Бильярд — собирательное название нескольких настольных игр с различными правилами, в которых игрок использует деревянный стержень — кий для передвижения шаров по поверхности стола. Опытный игрок в бильярд знает, насколько важны для правильной игры физические характеристики шаров и кия и как во время игры можно использовать законы физики в свою пользу. В этой задаче мы исследуем некоторые сюжеты, связанные с физикой бильярдных шаров. Во всех пунктах мы считаем бильярдный шар однородным телом радиуса $R$ с моментом инерции $I=\frac{2}{5} mR^2$ относительно любой оси, проходящей через центр.
Часть A. Sweet spot (1.5 балла) После удара кием о шар в общем случае шар может потерять часть своей начальной скорости, пока устанавливается движение, за счет трения при проскальзывании. Однако, хорошим игрокам в бильярд известна точка (« sweet spot »), при ударе в которую шар не будет терять скорости при движении. Будем считать, что удар по шару сосредоточен в некоторой точке на высоте $h$ от стола; кий при этом ориентирован под углом $\alpha$ к поверхности стола ($-\pi/2\le\alpha\le\pi/2$, см. рис.). Считайте, что сила удара такова, что при любых $\alpha$ шар не отрывается от стола. Трением о поверхность в этом пункте можно пренебречь.
Определите, при каком соотношении между $h$ и $\alpha$ после удара шар будет двигаться без проскальзывания.
Часть B. Столкновение бильярдных шаров на столе (4.5 балла) В этой части задачи рассматривается столкновение двух бильярдных шаров. Трением между шарами при столкновении можно пренебречь, а удар — абсолютно упругий. Для начала также пренебрежем и трением о стол. Пусть бильярдный шар (« биток ») налетает на такой же покоящийся со скоростью $\vec{v}$; относительный прицельный параметр (величина, отмеченная на рис.) равен $\frac{b}{R}<2$.
Нарисуйте (качественно) график зависимости $\alpha(h/R)$ с указанием точек, соответствующих $\alpha=0$ и $h=R$.
Найдите скорости шаров после разлёта (модули и направления).
Какой угол образуют скорости шаров после разлёта в такой модели? Простое предсказание, полученное в предыдущем пункте и часто используемое игроками в бильярд как эмпирическое правило, значительно меняется при учёте трения о поверхность стола. Особенно заметно влияние его на движение « битка ».
Рассмотрим вспомогательную задачу: шар на горизонтальном столе в начальный момент имеет поступательную скорость $\vec{v}=\begin{pmatrix} v_x \\ v_y \end{pmatrix}$ и угловую скорость $\vec\omega=\begin{pmatrix} \omega_x \\ \omega_y \end{pmatrix}$ (вектора $\vec v$ и $\vec\omega$ лежат в плоскости стола). Имеется трение о поверхность, которое прекращается, как только исчезает проскальзывание. Какова будет установившаяся скорость шара (модуль и направление)?
Вернемся к столкновению двух шаров; пусть до удара « биток » двигался без проскальзывания. Под какими углами к начальной скорости теперь направлены установившиеся скорости шаров?
Определите угол $\varphi$ между установившимися скоростями шаров как функцию прицельного параметра $\frac{b}{R}$.
Часть C. Анализ экспериментальных данных (2 балла) Обратимся к экспериментальным данным, чтобы проверить рассмотренные нами модели. С помощью высокоскоростной съемки была получена зависимость скорости двух сталкивающихся шаров от времени; на графике обозначено $V_c$ — скорость « битка » (cue ball), $V_o$ — скорость изначально неподвижного шара (object ball).
Нарисуйте качественный график зависимости $\varphi(\frac{b}{R})$.
Определите коэффициент трения скольжения. Оцените погрешность полученного значения.
Оцените относительные потери энергии при столкновении шаров.
Часть D. Модуль Юнга материала бильярдного шара (2 балла) Известно, что сила $F$, действующая между двумя телами сферической формы, прижатыми друг к другу, зависит от деформации (расстояния, на которое сближаются центры шаров) $h$ как (формула Герца) $$F=k\,E\,R^{\frac{1}{2}}h^{\frac{3}{2}},$$ где $k$ — численный коэффициент, $k\approx 1$, $E$ — модуль Юнга материала, из которого сделаны шары, $R$ — радиус шара.
Определите относительный прицельный параметр $\frac{b}{R}$ для столкновения, используя данные для обоих шаров. Оцените погрешность полученного значения.
Рассмотрим центральный удар ($b=0$) двух одинаковых шаров массы $M$. Первый шар налетает на второй со скоростью $V$. Считая скорость налетающего шара много меньшей скорости звука в материале шара, найдите время столкновения $\tau$ и максимальную деформацию $h_m$. Указание: считайте известным значение интеграла Указание: считайте известным значение интеграла Указание: считайте известным значение интеграла $$\int\limits_0^1\frac{dx}{\sqrt{1-x^{5/2}}}\approx 1.5.$$
Оцените модуль Юнга материала шара, исходя из экспериментальных значений: $\tau=310~мкс, V=7.0~м/с, M=280~г, R=6.8~см$.
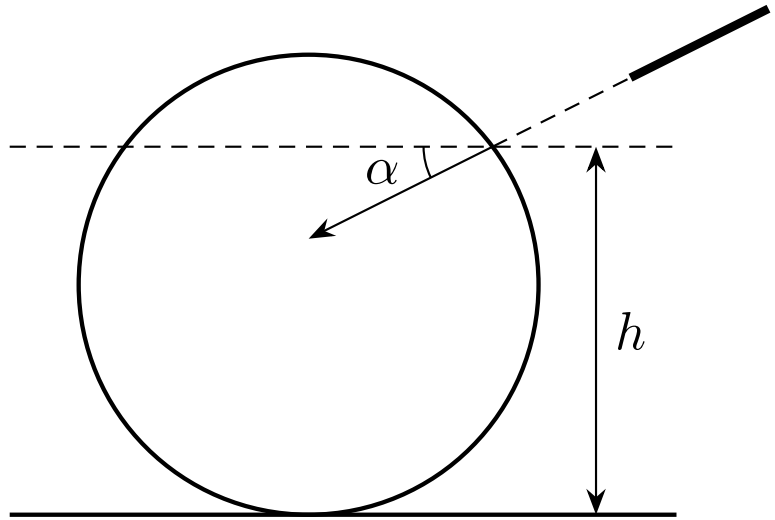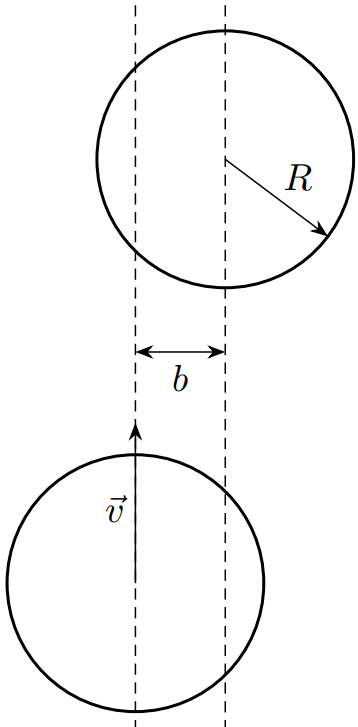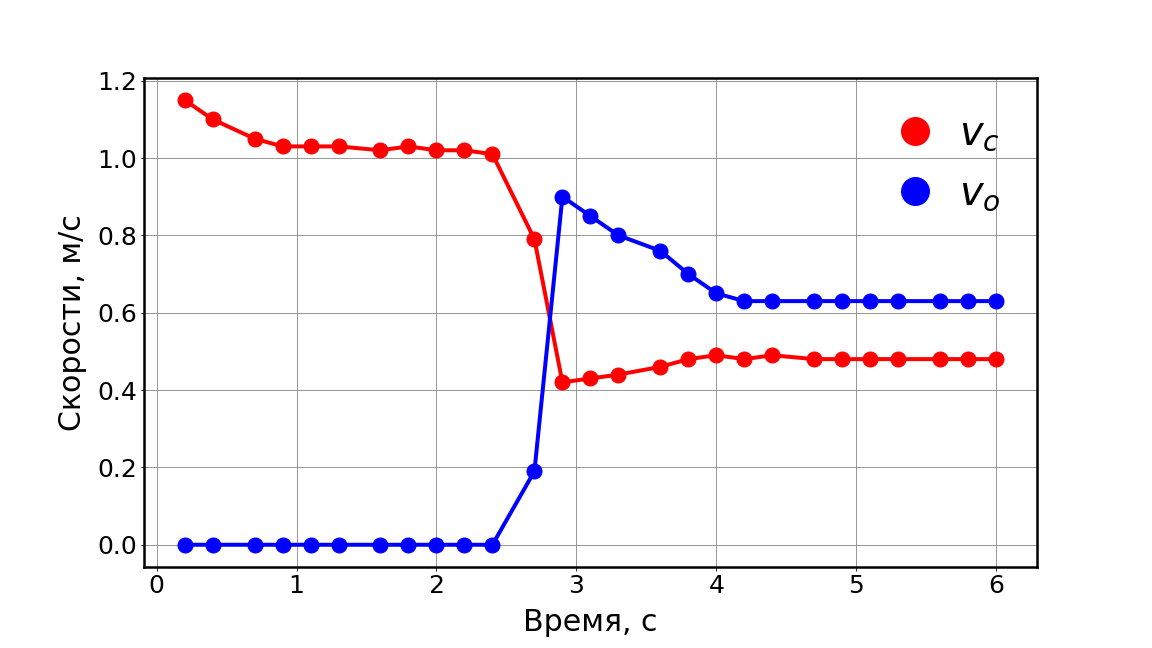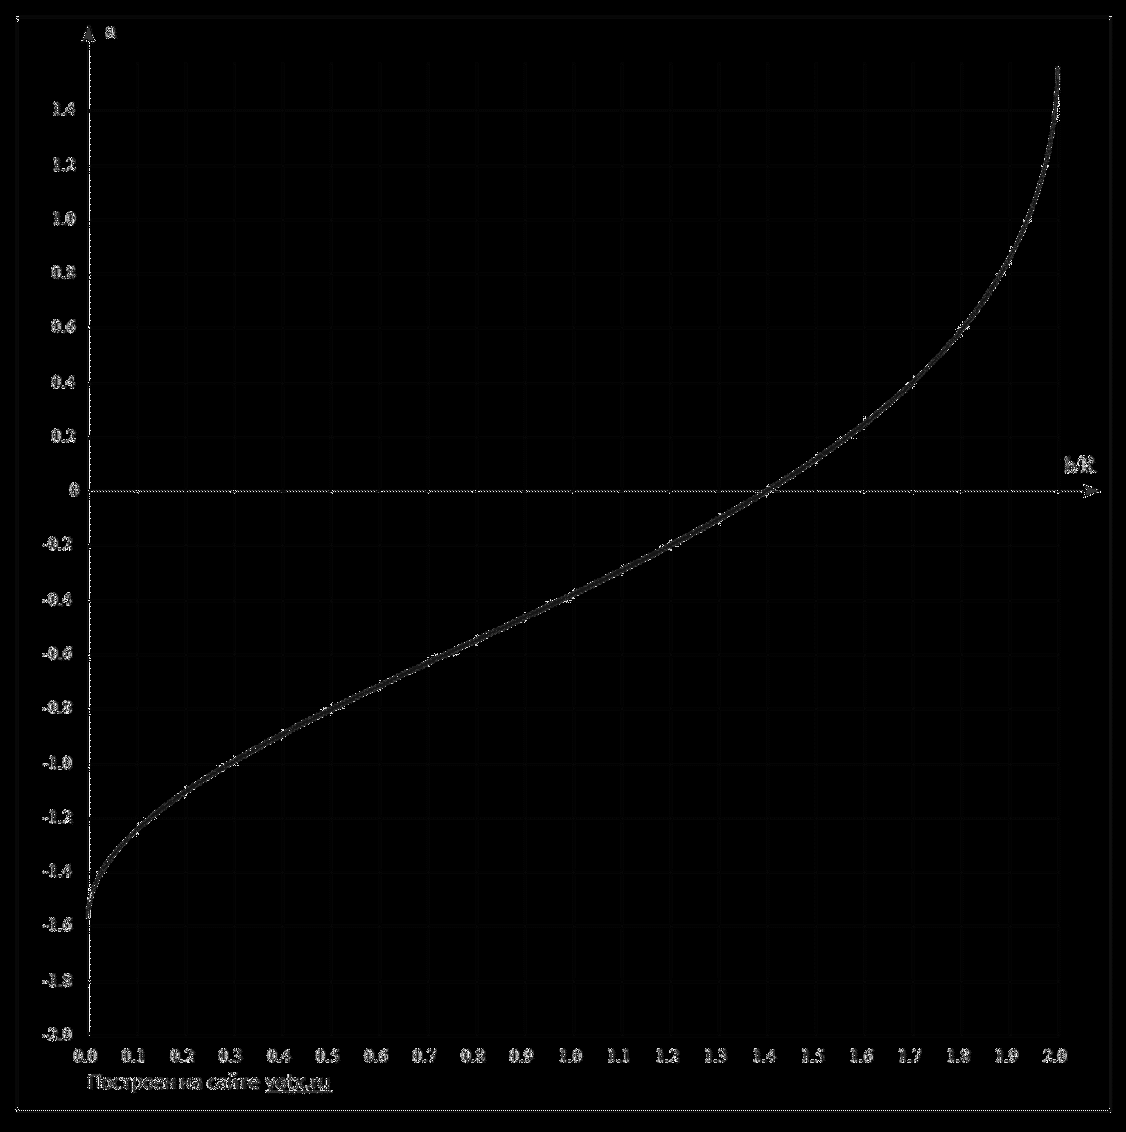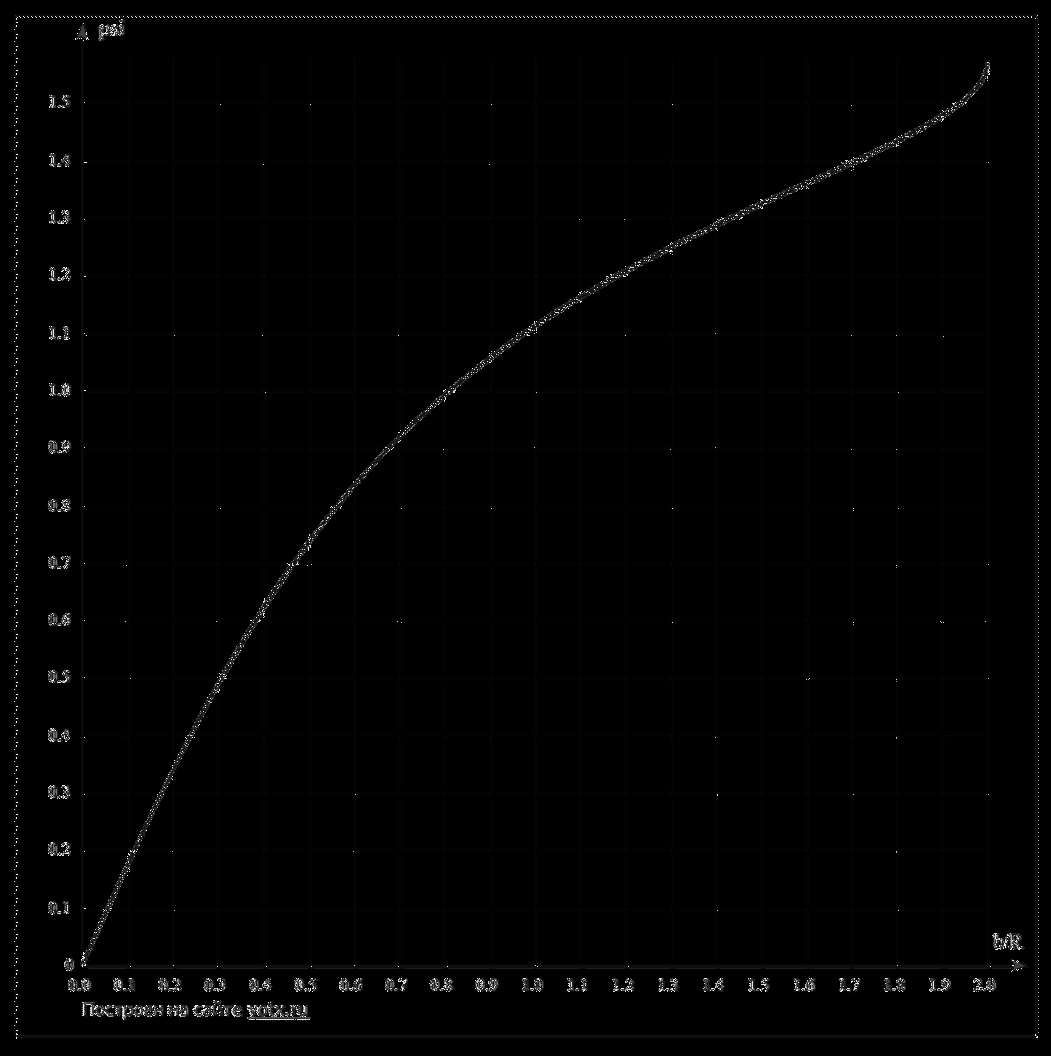
Определите, при каком соотношении между $h$ и $\alpha$ после удара шар будет двигаться без проскальзывания.
Решение: Сообщенный шарику горизонтальный импульс равен $\cos\alpha\int F(t) dt=mv$, где $F$ — сила удара. С другой стороны, сообщённый момент импульса относительно центра масс $$ \frac{2}{5} m R^{2} \omega=\left((h-R) \cos \alpha-\sqrt{R^{2}-(h-R)^{2}} \sin \alpha\right) \int F(t) dt $$ В случае отсутствия проскальзывания $v=\omega R$, так что имеем соотношение $$ \frac{2}{5}=\frac{h-R}{R}-\sqrt{1-\frac{(h-R)^{2}}{R^{2}}} \operatorname{tg} \alpha $$
Ответ: $$ \frac{2}{5}=\frac{h-R}{R}-\sqrt{1-\frac{(h-R)^{2}}{R^{2}}} \operatorname{tg} \alpha $$

Нарисуйте (качественно) график зависимости $\alpha(h/R)$ с указанием точек, соответствующих $\alpha=0$ и $h=R$.
Ответ: $$ \begin{array}{l} \alpha=0\implies h=\frac{7 R}{5} \\ h=R \implies \alpha=-\operatorname{arctg} \frac{2}{5} \end{array} $$

Найдите скорости шаров после разлёта (модули и направления).
Решение: Сила, действующая между шарами, направлена в их точке касания по линии, соединяющей центры в момент касания, то есть под углом $\phi=\arcsin \frac{b}{2 R}$ к направлению движения. Отсюда следует, что сообщенная второму шару скорость также направлена вдоль этой прямой. Тогда ЗСИ вместе с ЗСЭ дают для скоростей шариков: биток: $$\vec{v}_{c}=\left(\begin{array}{c}-v \sin \phi \cos \phi \\ v \sin ^{2} \phi\end{array}\right),$$ второй шар: $$\vec{v}_{o}=\left(\begin{array}{c}v \sin \phi \cos \phi \\ v \cos ^{2} \phi\end{array}\right).$$ Т.е. $\left|\vec{v}_{c}\right|=v \sin \phi,\left|\vec{v}_{o}\right|=v \cos \phi$
Ответ: $$\left|\vec{v}_{c}\right|=v\,\frac{b}{2 R},\left|\vec{v}_{o}\right|=v\sqrt{1-\cfrac{b^2}{4R^2}}$$

Какой угол образуют скорости шаров после разлёта в такой модели?
Решение: Скорость 2 шара направлена под углом $\phi$ к исходному направлению движения, а битка – под углом $\pi/2-\phi$. Итого угол между скоростями шаров равен $\pi/2$.
Ответ: $$\pi/2$$

Рассмотрим вспомогательную задачу: шар на горизонтальном столе в начальный момент имеет поступательную скорость $\vec{v}=\begin{pmatrix} v_x \\ v_y \end{pmatrix}$  и угловую скорость $\vec\omega=\begin{pmatrix} \omega_x \\ \omega_y \end{pmatrix}$ (вектора $\vec v$ и $\vec\omega$ лежат в плоскости стола). Имеется трение о поверхность, которое прекращается, как только исчезает проскальзывание. Какова будет установившаяся скорость шара (модуль и направление)?
Решение: Момент импульса относительно точки касания в начальный момент равен $$ \vec{L}=\vec{L}_{\text {оцм }}+\vec{L}_{\text {цм }}=\frac{2}{5} m R^{2}\left(\begin{array}{c} \omega_{x} \\ \omega_{y} \end{array}\right)+m R\left(\begin{array}{c} -v_{y} \\ v_{x} \end{array}\right) $$ После установления движения он равен $$ \vec{L}=\frac{7}{5} m R\left(\begin{array}{c} -u_{y} \\ u_{x} \end{array}\right) $$ Внешних моментов относительно точки касания не действует и она движется параллельно центру масс, так что момент импульса относительно нее сохраняется. Итого мы находим установившуюся скорость $$ \vec{u}=\left(\begin{array}{l} u_{x} \\ u_{y} \end{array}\right)=\left(\begin{array}{l} \cfrac{5}{7} v_{x}+\cfrac{2}{7} R \omega_{y} \\ \cfrac{5}{7} v_{y}-\cfrac{2}{7} R \omega_{x} \end{array}\right) $$
Ответ: $$ \vec{u}=\left(\begin{array}{l} \cfrac{5}{7} v_{x}+\cfrac{2}{7} R \omega_{y} \\ \cfrac{5}{7} v_{y}-\cfrac{2}{7} R \omega_{x} \end{array}\right) $$

Вернемся к столкновению двух шаров; пусть до удара « биток » двигался без проскальзывания.  Под какими углами к начальной скорости теперь направлены установившиеся скорости шаров?
Решение: Известны скорости шаров сразу после удара: биток: $$ \vec{v}_{c}=\left(\begin{array}{c} -v \sin \phi \cos \phi \\ v \sin ^{2} \phi \end{array}\right), \vec{\omega}_{c}=\left(\begin{array}{c} -v / R \\ 0 \end{array}\right) $$ второй шар: $$ \vec{v}_{o}=\left(\begin{array}{c} v \sin \phi \cos \phi \\ v \cos ^{2} \phi \end{array}\right), \vec{\omega}_{o}=\overrightarrow{0} $$ Тогда установившиеся скорости: биток: $$ \vec{u}_{c}=\left(\begin{array}{l} -\cfrac{5}{7} v \sin \phi \cos \phi \\ \cfrac{5}{7} v \sin ^{2} \phi+\cfrac{2}{7} v \end{array}\right) $$ второй шар: $$ \vec{u}_{o}=\frac{5}{7}\left(\begin{array}{c} v \sin \phi \cos \phi \\ v \cos ^{2} \phi \end{array}\right) $$
Ответ: \begin{array}{l} \operatorname{tg}\phi_c = \cfrac{\sin \phi \cos \phi}{\sin ^{2} \phi+\frac{2}{5}}, \\ \sin\phi_o = \sin\phi, \end{array} где $\sin\phi=b/2R$

Определите угол $\varphi$ между установившимися скоростями шаров как функцию прицельного параметра $\frac{b}{R}$.
Решение: В терминах прицельного параметра $x=b/R$ угол разлета $\varphi$ $$ \varphi=\arcsin \left(\frac{x}{2}\right)+\operatorname{arctg} \left(\frac{\frac{x}{2} \cdot \sqrt{1-\frac{x^{2}}{4}}}{\frac{2}{5}+\frac{x^{2}}{4}}\right) $$
Ответ: $$ \varphi=\arcsin \left(\frac{x}{2}\right)+\operatorname{arctg} \left(\frac{\frac{x}{2} \cdot \sqrt{1-\frac{x^{2}}{4}}}{\frac{2}{5}+\frac{x^{2}}{4}}\right), x=\frac{b}{R} $$

Нарисуйте качественный график зависимости $\varphi(\frac{b}{R})$.

Определите коэффициент трения скольжения. Оцените погрешность полученного значения.
Решение: Коэффициент трения скольжения узнаем по графику зависимости скорости 2 шара от времени (для 1 шара сила трения в общем случае не коллинеарна скорости), приближая участок графика со скольжением прямой. Получаем ускорение 2 шара $a=\mu g\approx(2.1\pm0.2)~м/с^2$; $\mu\approx0.21\pm0.02$
Ответ: $$\mu\approx0.023\pm0.002$$

Оцените относительные потери энергии при столкновении шаров.
Решение: Сразу после столкновения имеем скорости шаров $v_c\approx0.90~м/с$, $v_o\approx0.42~м/с$. Разность между энергией до и после $\Delta E\approx 0.04~(м/с)^2 \cfrac{m}{2}$; начальная энергия (вращательная + поступательная) $E_0=\cfrac{7}{5}\cfrac{m}{2}~(м/с)^2$, так что потери энергии достаточно малы и составляют $\approx5\%$.
Ответ: $$5\%$$

Определите относительный прицельный параметр $\frac{b}{R}$ для столкновения, используя данные для обоих шаров. Оцените погрешность полученного значения.
Решение: Для скоростей сразу после столкновения (и после установления) имеем $$ v_{c}=v \sin \phi, v_{o}=v \cos \phi, u_{o}=\frac{5}{7} v \cos \phi, u_{c}=\frac{5}{7} v \sqrt{\frac{4}{25}+\frac{9}{5} \sin ^{2} \phi} $$ Используя данные из графика (в м/с) $$ v=1.00, v_{c}=0.42, v_{o}=0.90, u_{o}=0.63, u_{c}=0.48 $$ находим соответственно 4 значения для $\sin\phi=b/2R$ и оцениваем погрешность $$ \sin \phi=0.44 ; 0.42 ; 0.47 ; 0.40 $$ Итого $b/R=(0.86 \pm 0.08)$
Ответ: $$b/R=(0.86 \pm 0.08)$$

Рассмотрим центральный удар ($b=0$) двух одинаковых шаров массы $M$. Первый шар налетает на второй со скоростью $V$. Считая скорость налетающего шара много меньшей скорости звука в материале шара, найдите время столкновения $\tau$ и максимальную деформацию $h_m$.   Указание: считайте известным значение интеграла  $$\int\limits_0^1\frac{dx}{\sqrt{1-x^{5/2}}}\approx 1.5.$$
Решение: В задаче о столкновении шаров, поскольку скорость шаров много меньше скорости звука, можно считать, что в любой момент картина деформаций установилась и сила зависит от деформации как в статическом случае. Зависимость потенциальной энергии от деформации легко получить интегрированием силы $$ U=\frac{2}{5} E R^{\frac{1}{2}} h^{\frac{5}{2}} $$ В системе центра масс ЗСЭ имеет вид ($\mu=M/2$ — приведённая масса) $$ \frac{M v^{2}}{2}+\frac{2}{5} E R^{\frac{1}{2}} h^{\frac{5}{2}}=\frac{M V^{2}}{2} $$ Где $v$ — относительная скорость шаров, она же $\dot h$. Максимальная деформация $$ h_{m}=\left(\frac{5 \mu V^{2}}{4 E R^{\frac{1}{2}}}\right)^{\frac{2}{5}} $$ Время деформации, т.е. время, в течение которого h меняется от 0 до h_m и обратно, можно найти как $$ \tau=2 \int_{0}^{h_{m}} \frac{d h}{v}=\left(x=\frac{h}{h_{m}}\right)=\frac{2}{h_{m}^{\frac{1}{4}}}\left(\frac{5 \mu}{4 E R^{\frac{1}{2}}}\right)^{\frac{1}{2}} \int_{0}^{1} \frac{d x}{\sqrt{1-x^{\frac{5}{2}}}} \approx 3 V^{-\frac{1}{5}}\left(\frac{5 M}{8 E R^{\frac{1}{2}}}\right)^{\frac{2}{5}} $$
Ответ: $$ h_{m}=\left(\frac{5 M V^{2}}{8 E R^{\frac{1}{2}}}\right)^{\frac{2}{5}}, \tau=3 V^{-\frac{1}{5}}\left(\frac{5 M}{8 E R^{\frac{1}{2}}}\right)^{\frac{2}{5}} $$

Оцените модуль Юнга материала шара, исходя из экспериментальных значений: $\tau=310~мкс, V=7.0~м/с, M=280~г, R=6.8~см$.
Ответ: $$ E=\left(\frac{\tau V^{\frac{1}{5}}}{3}\right)^{-\frac{5}{2}} \cdot \frac{5 m}{8 R^{\frac{1}{2}}} \approx 2.3~ГПа $$
Темы:
T, Механика, Соударения, 2020, Сборы XY, X, Момент импульса, Вращение